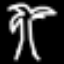
Label: palm tree